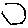
Label: hexagon